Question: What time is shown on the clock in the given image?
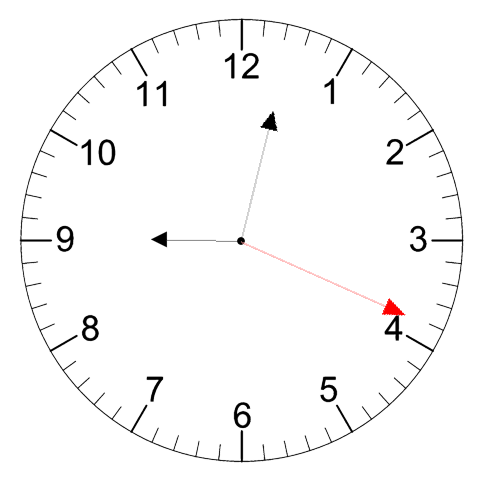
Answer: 09:02:19